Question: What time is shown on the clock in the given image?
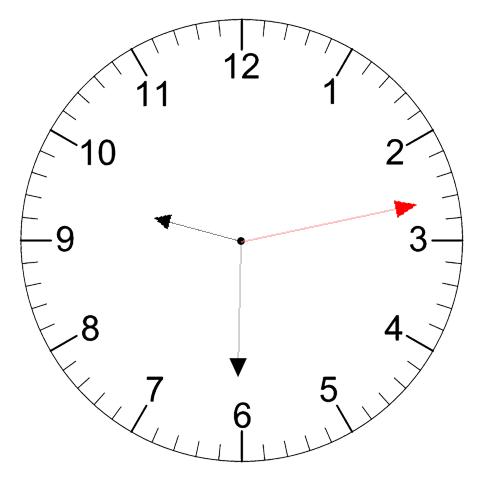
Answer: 09:30:13